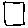
Label: square